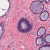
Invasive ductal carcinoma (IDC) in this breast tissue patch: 0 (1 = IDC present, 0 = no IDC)